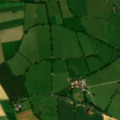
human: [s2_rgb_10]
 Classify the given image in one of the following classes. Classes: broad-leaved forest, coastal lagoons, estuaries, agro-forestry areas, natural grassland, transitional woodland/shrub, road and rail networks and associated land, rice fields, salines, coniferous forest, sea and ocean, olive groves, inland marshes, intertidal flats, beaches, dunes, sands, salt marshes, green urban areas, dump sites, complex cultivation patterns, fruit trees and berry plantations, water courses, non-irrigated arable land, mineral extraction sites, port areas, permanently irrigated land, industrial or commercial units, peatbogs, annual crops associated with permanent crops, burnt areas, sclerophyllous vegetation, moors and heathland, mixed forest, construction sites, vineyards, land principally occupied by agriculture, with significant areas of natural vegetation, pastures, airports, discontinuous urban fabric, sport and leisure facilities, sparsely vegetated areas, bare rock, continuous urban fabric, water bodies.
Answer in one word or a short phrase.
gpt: non-irrigated arable land, pastures